Field crop: maize
Growth stage: 2
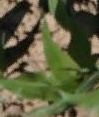
Species: maize